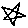
Label: star